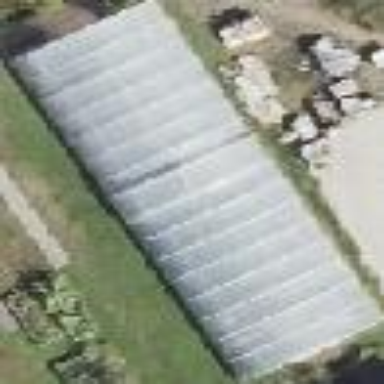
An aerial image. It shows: Greenhouse.